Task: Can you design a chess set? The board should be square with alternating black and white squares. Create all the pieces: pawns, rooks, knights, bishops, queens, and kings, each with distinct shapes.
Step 4759:
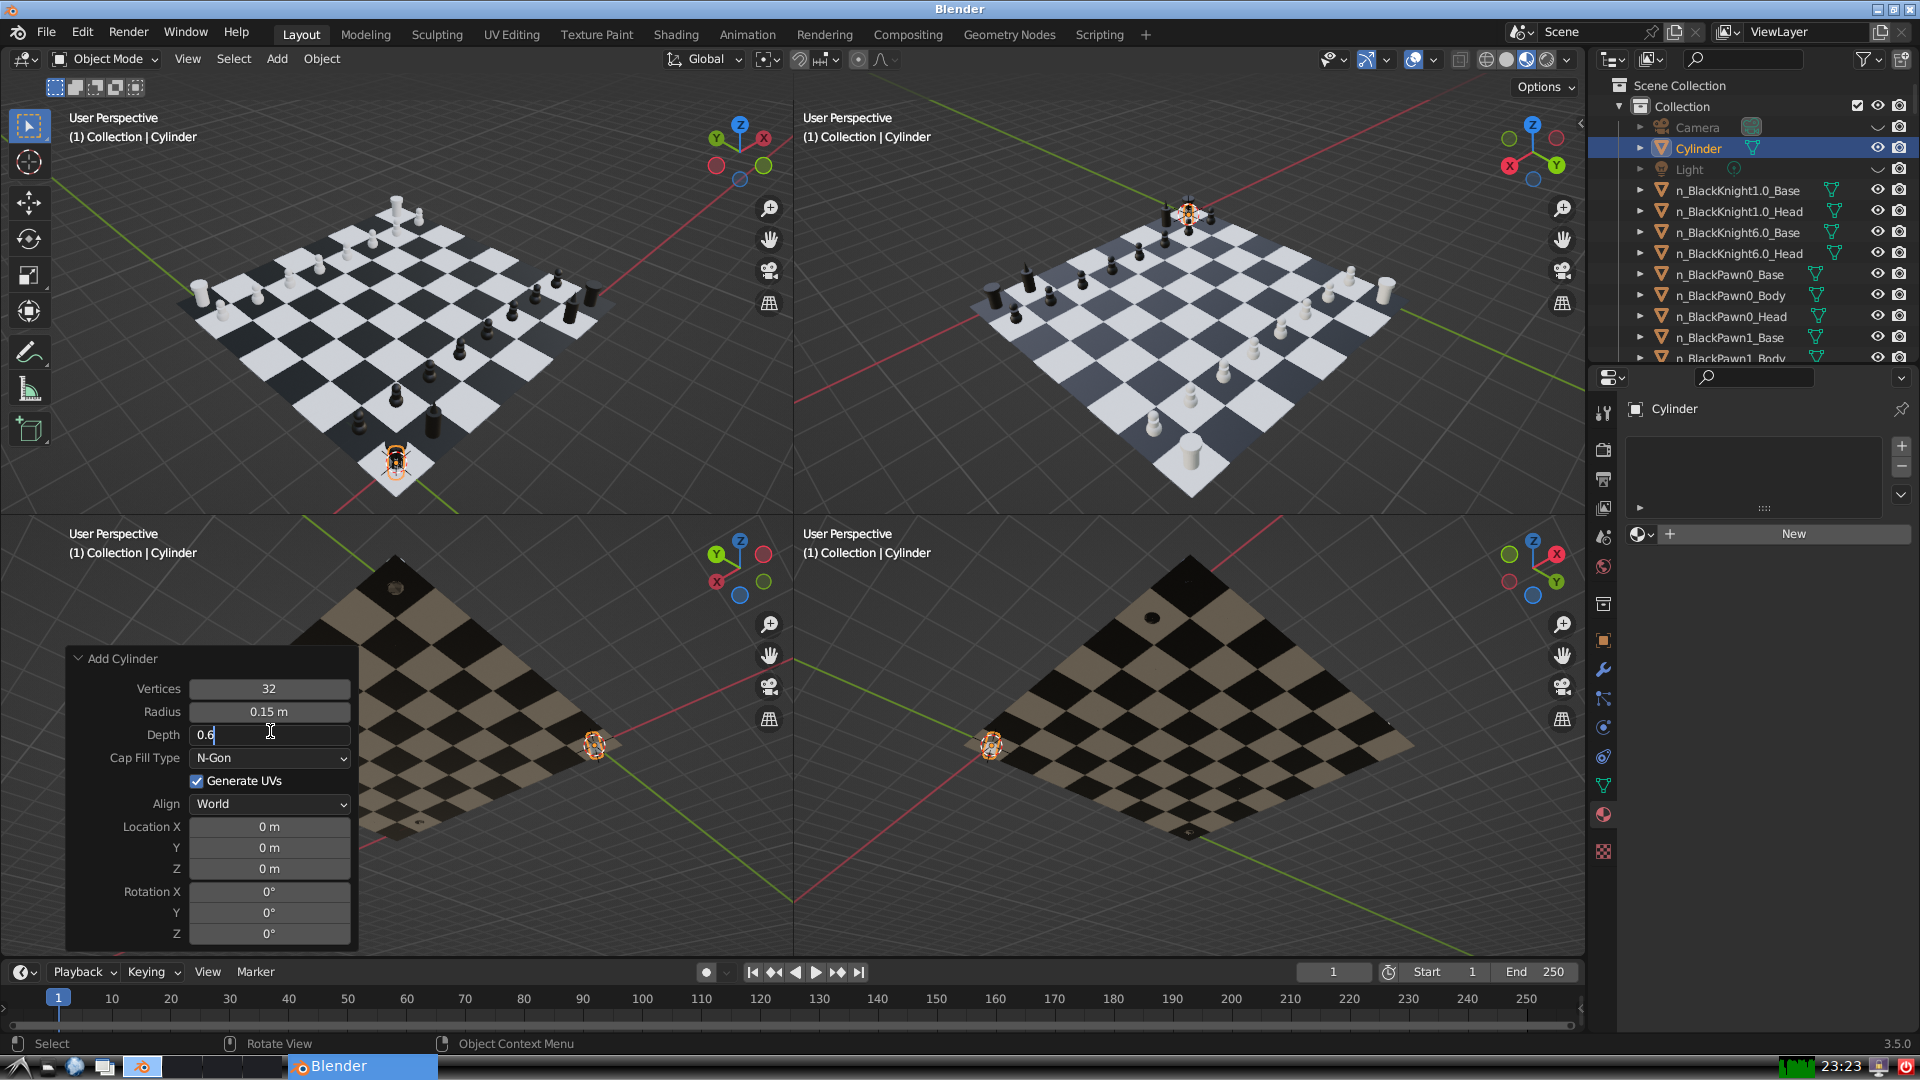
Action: {"key_press": ['Return']}